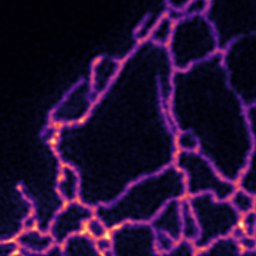
Label: Super-resolution ER image